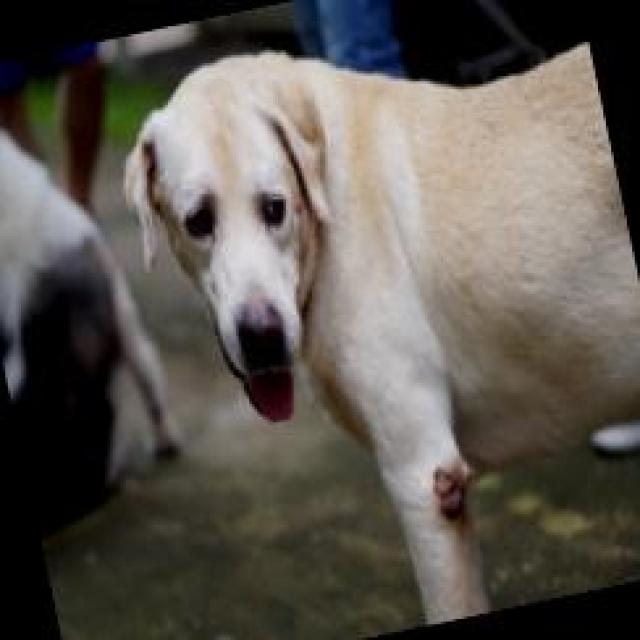
Canine hypersensitivity reaction — allergic skin response with urticaria, erythema, pruritus, and angioedema. May be food, environmental, or flea allergy related.